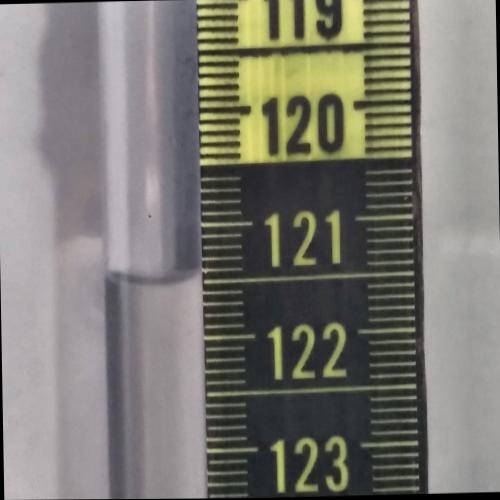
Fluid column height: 121.4 cm